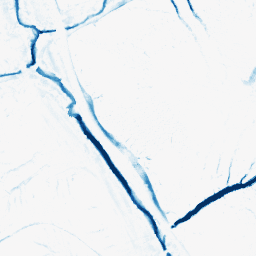
Category: morphological
Decomposition family: morphological
Decomposition parameters: operation: closing
size: 5
Upsampling method: quintic
Upsampling parameters: scale: 4
Upsampling scale: 4